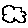
Label: cloud